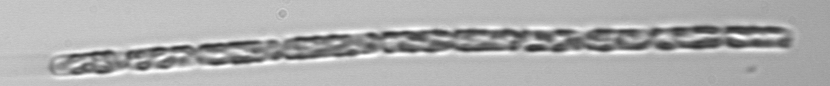
Label: Dactyliosolen_fragilissimus